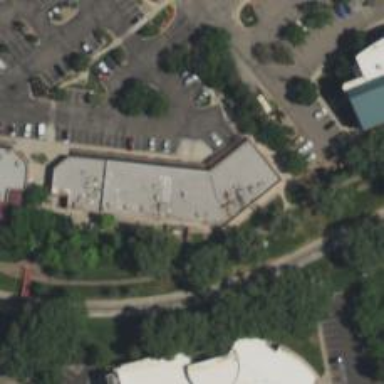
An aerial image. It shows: Healthcare clinic.